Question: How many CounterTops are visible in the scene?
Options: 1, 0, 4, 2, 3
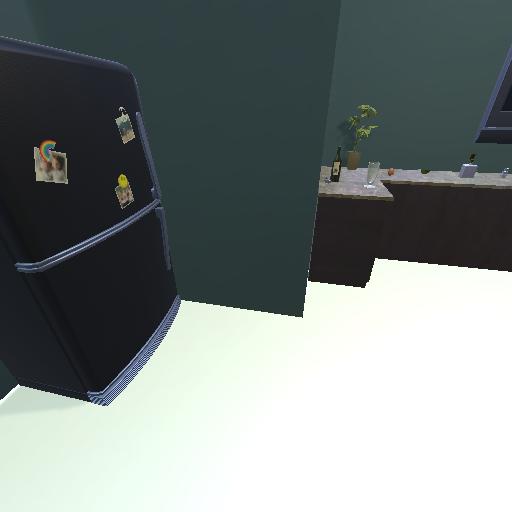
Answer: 1